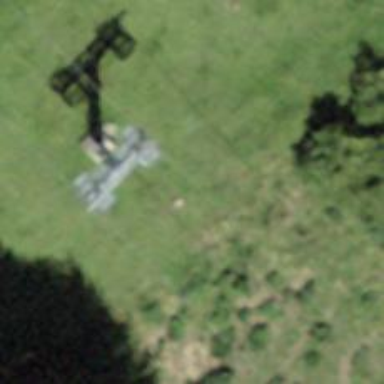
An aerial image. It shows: Pylon used for aerialway.